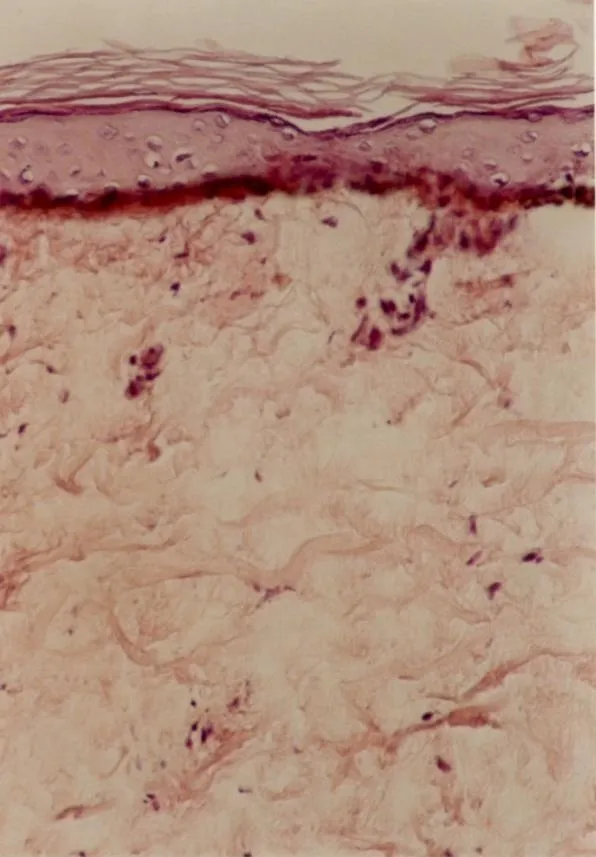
Faintly eosinophilic separated collagen bundles in upper dermis (H&E x250).
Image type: pathology (h&e)